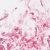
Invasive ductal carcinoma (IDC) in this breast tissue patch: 0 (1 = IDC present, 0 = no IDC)